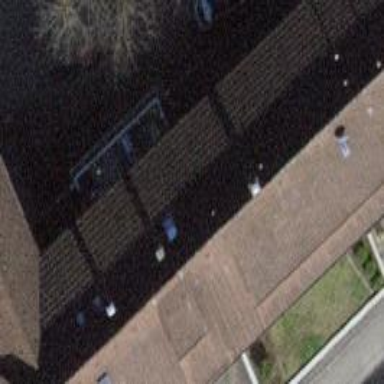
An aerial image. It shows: Building featuring apartments with half-hipped roof.